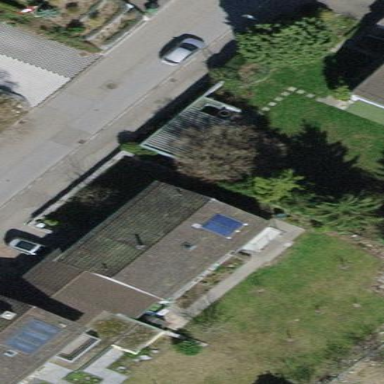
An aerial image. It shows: Gabled house with tiled roof.